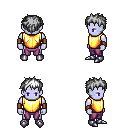
a pixel art fantasy rpg character, male body template, dark elf, purple skin, gold chest armor, magenta pants, white bedhead hairstyle, leather bracers, metal boots, four views (front, back, left, right), 2x2 character sprite sheet, small pixel art, hard edges, no anti-aliasing